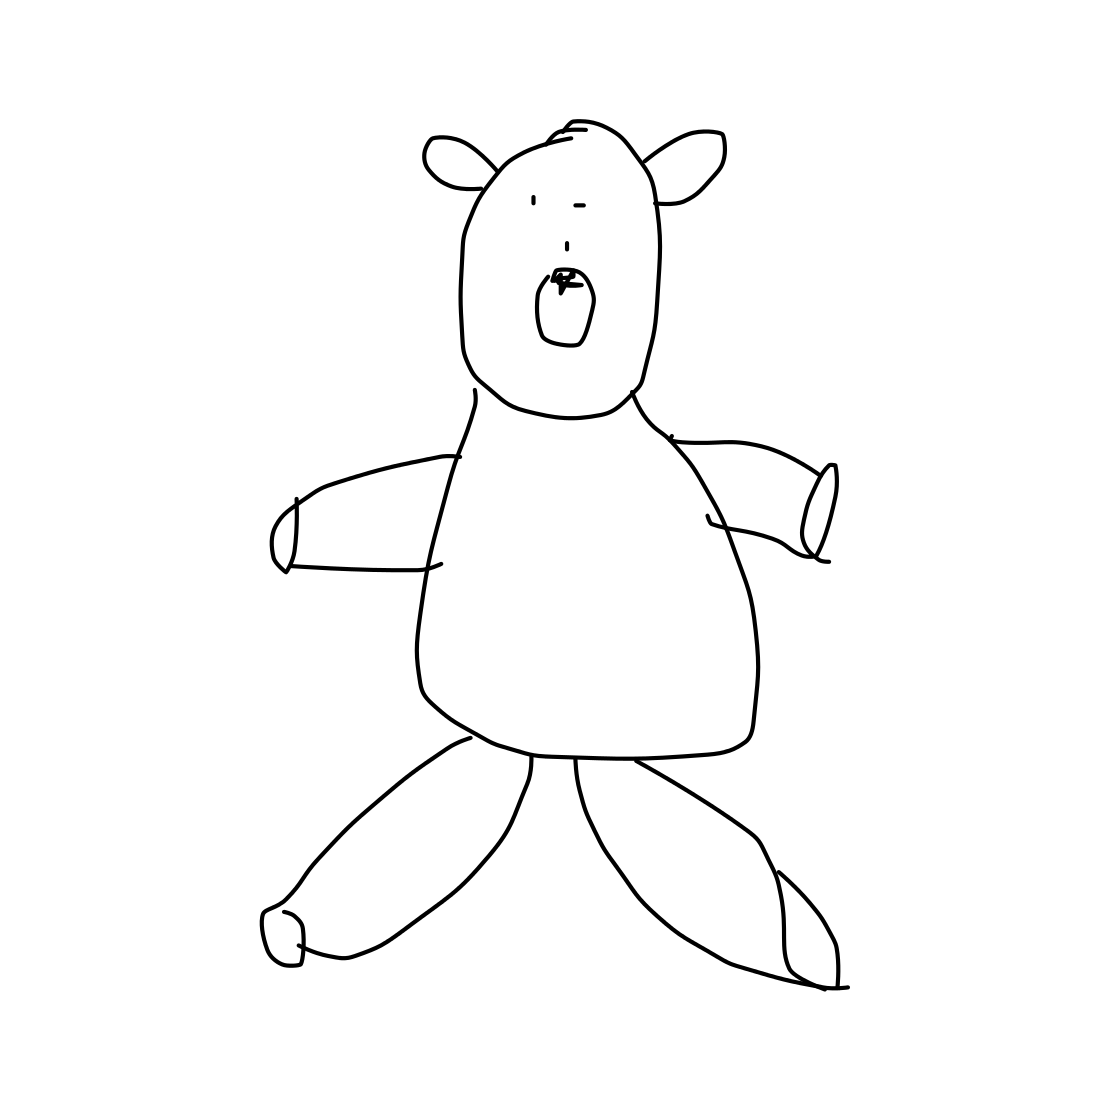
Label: teddy-bear